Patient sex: F
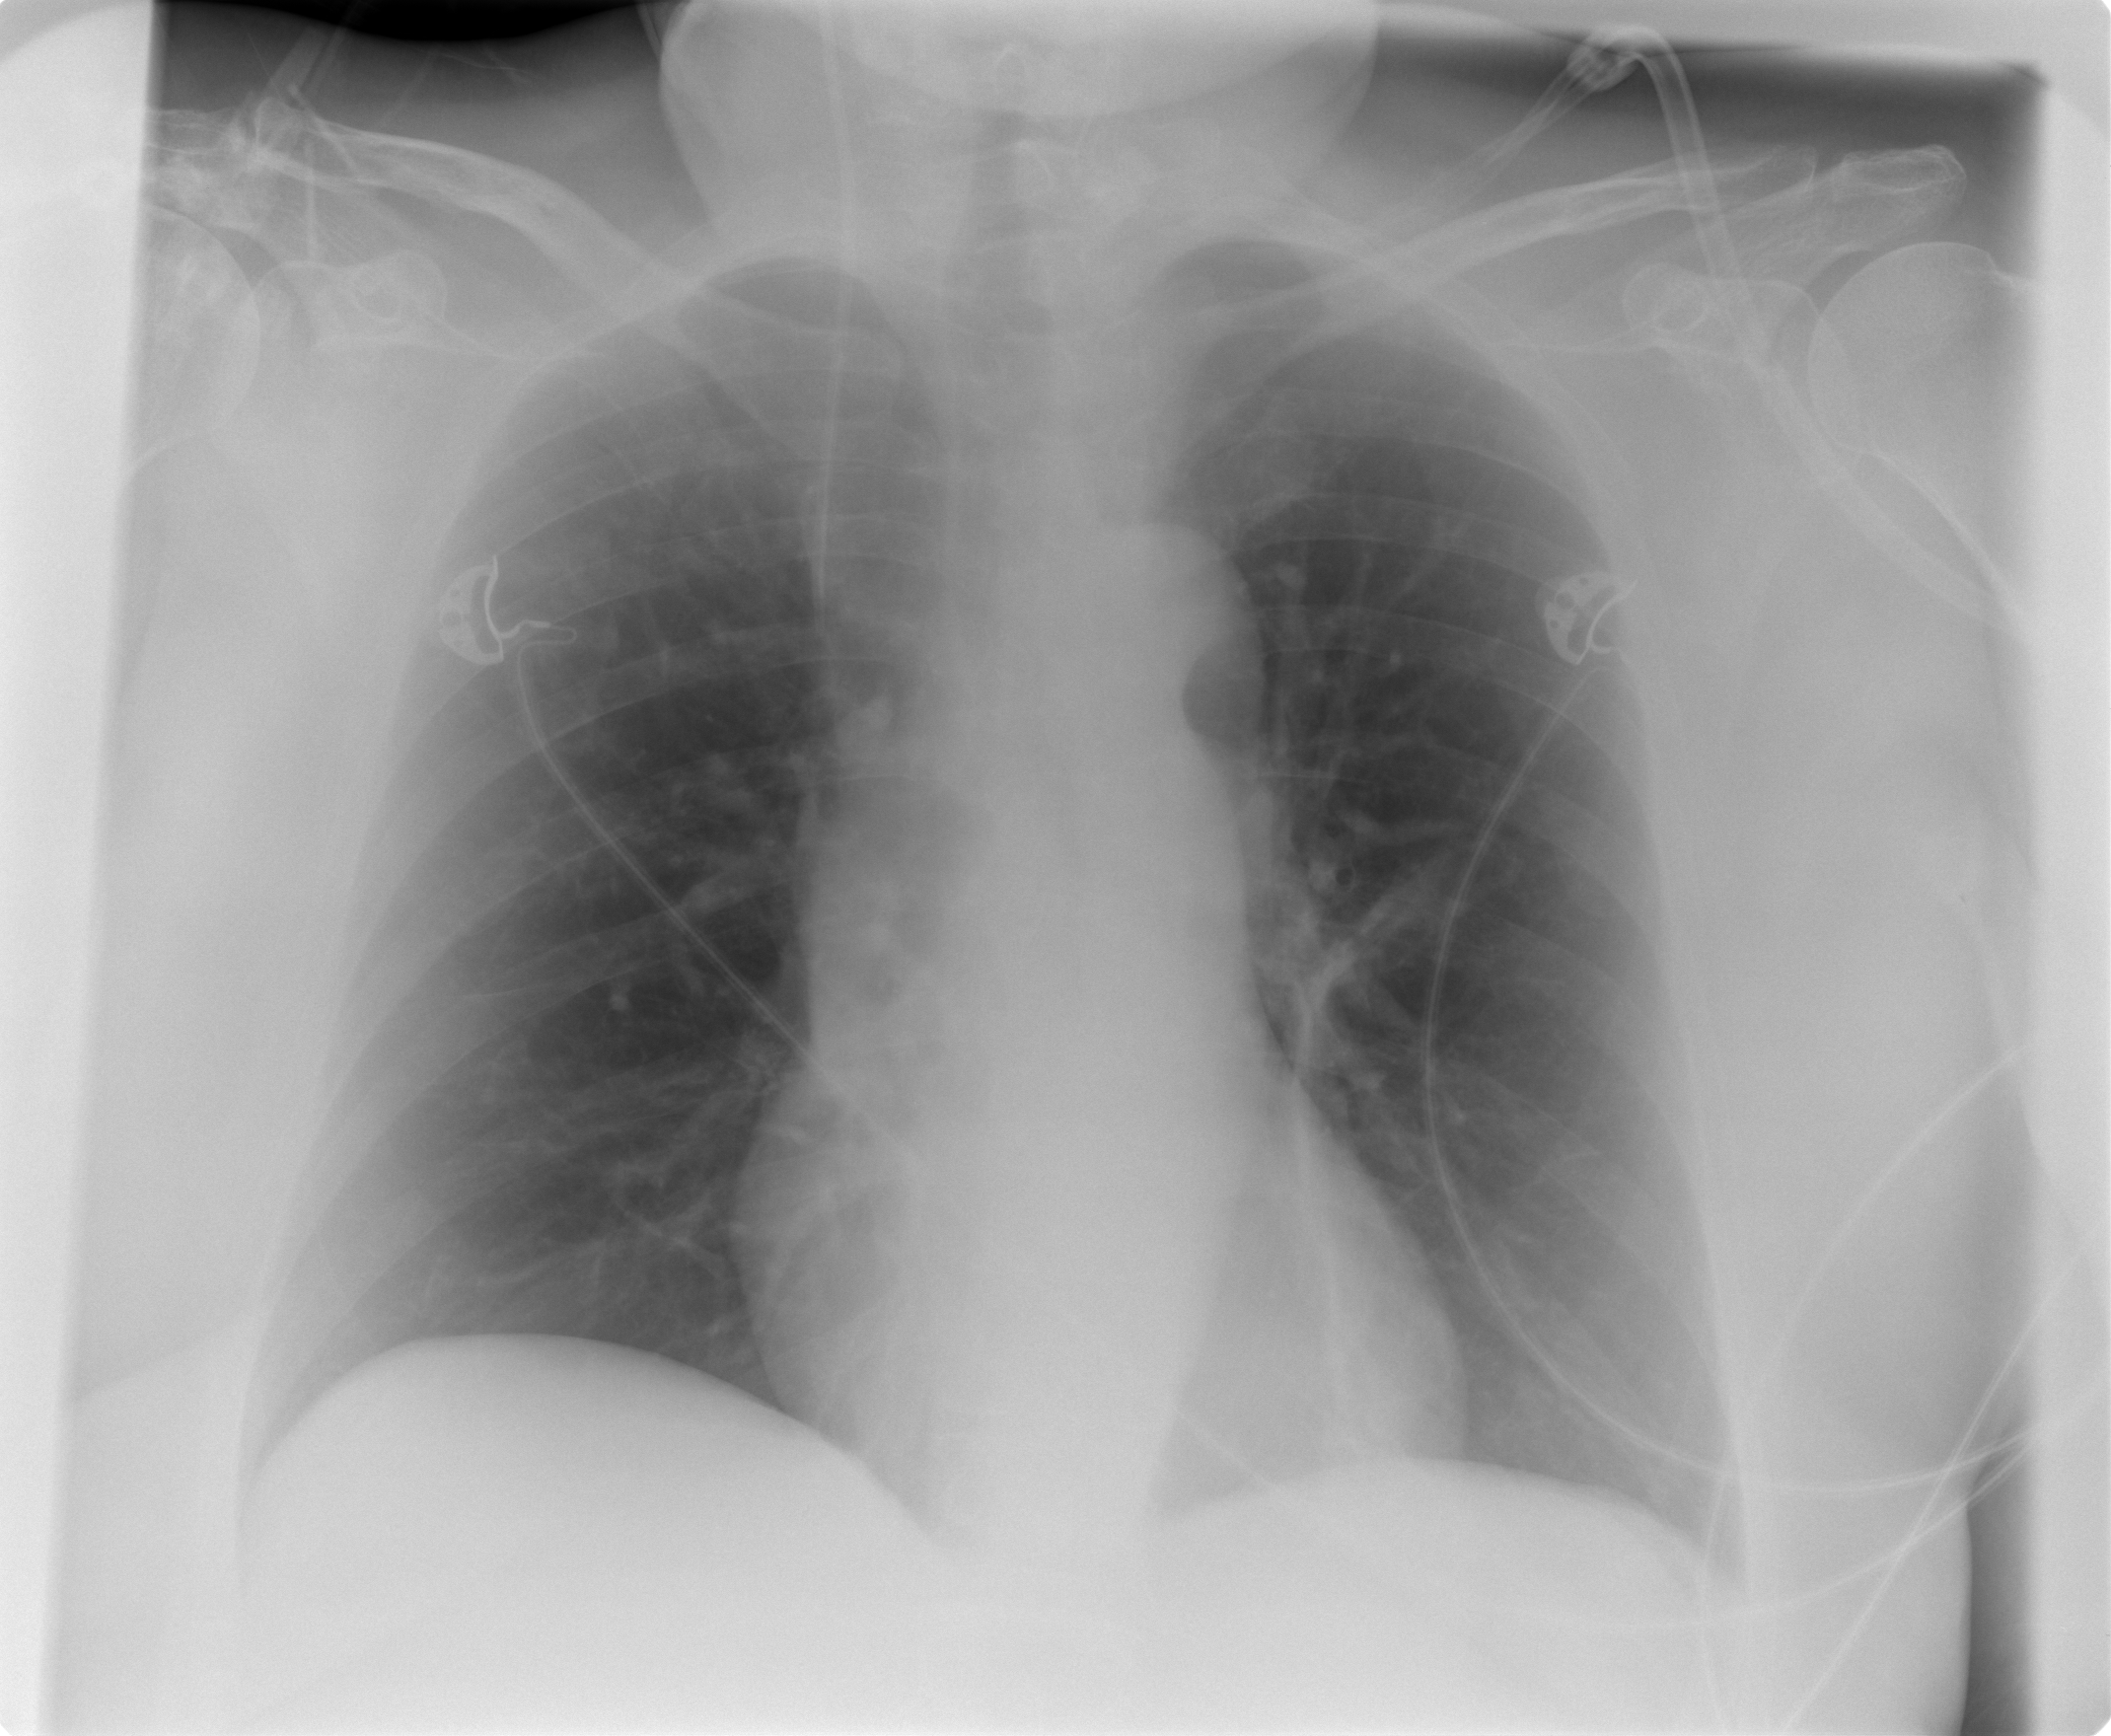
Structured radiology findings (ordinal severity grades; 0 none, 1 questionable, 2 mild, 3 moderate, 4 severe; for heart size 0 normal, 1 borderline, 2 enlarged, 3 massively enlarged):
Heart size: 0
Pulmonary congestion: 0
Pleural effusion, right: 0
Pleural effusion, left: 0
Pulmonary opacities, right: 0
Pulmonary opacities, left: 0
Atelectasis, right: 0
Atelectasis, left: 1